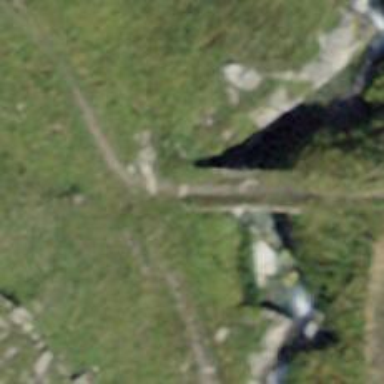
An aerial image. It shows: Dirt path on bridge.